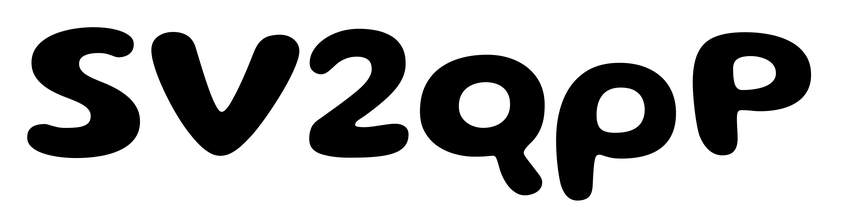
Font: Gluten_SemiBold